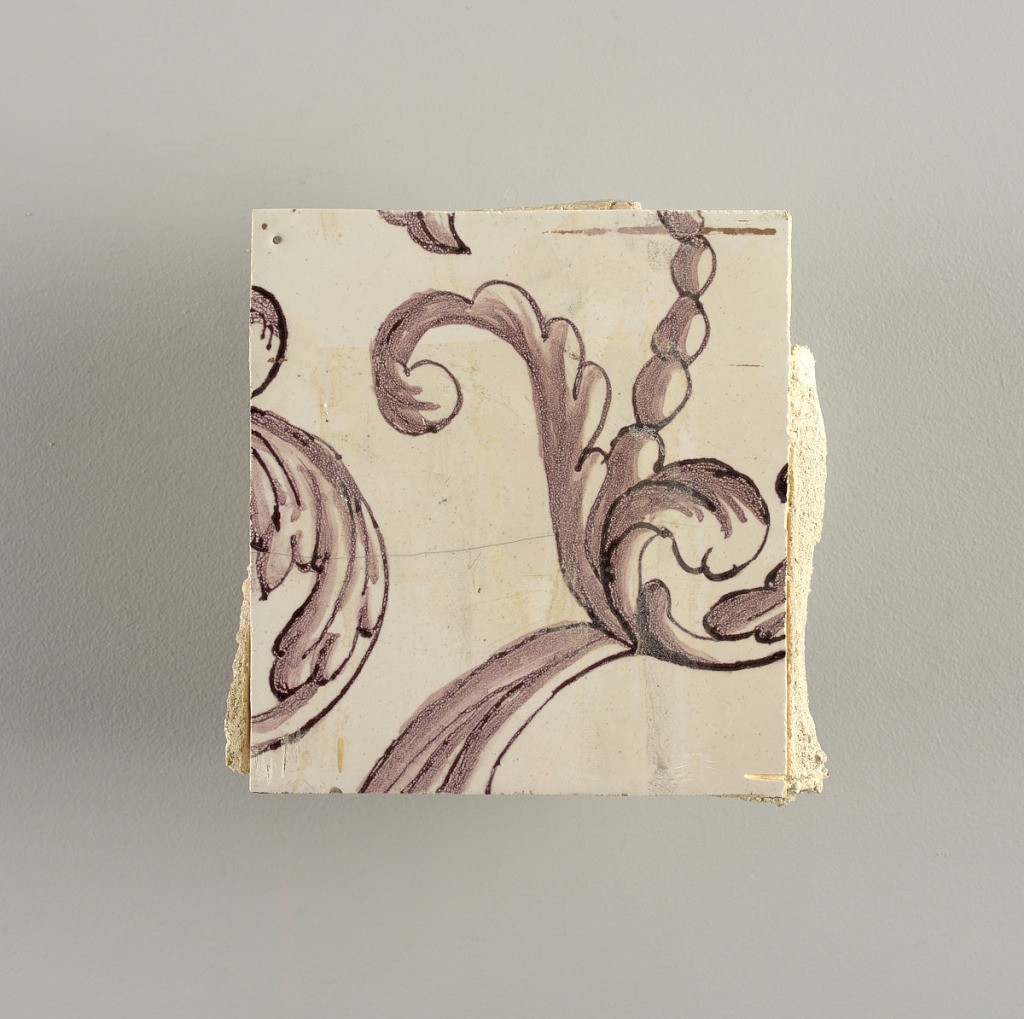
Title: Tile wall facing
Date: ca. 1725
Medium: Tin-glazed earthenware, underglaze
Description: Horizontal rectangle.  Thirty tiles wide and twenty-three tiles high with opening for fireplace eleven tiles wide and ten high.  Foliage arabesques disposed about three vertical axes from which are emphazised by urns at center and right, and at left by the figure of a standing woman carrying an infant on her arm and accompanied by two children.